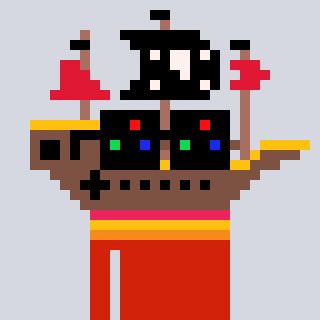
a pixel art character with square black sunglasses, a pirateship-shaped head and a red-colored body on a cool background